Question: I've started a new project with Sylius and I'm trying to make an order trying to pay it with paypal. I've changed my paypal account as premium user to get my username, password and signature. Then I've configured the parameters.yml file adding those datas.
'''
contexts:
paypal_express_checkout:
paypal_express_checkout_nvp:
username:
password:
signature:
sandbox: true
'''
But when I choose paypal as a payment option I get this:

Is something else what I have to configure?
P.S. The version of Sylius is 0.11.0-dev
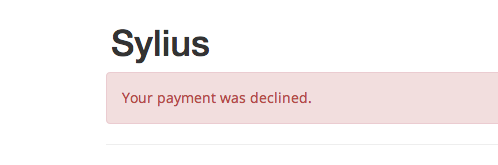
Answer: If you are using the live Credentials of paypal please set the sandbox as false in parameters.yml file ... it will help you ...
because if sandbox is true then paypal only allow the Test mode payment